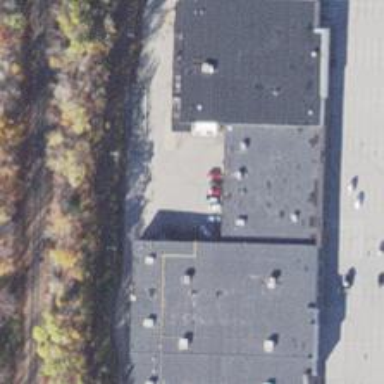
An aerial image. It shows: Retail building.